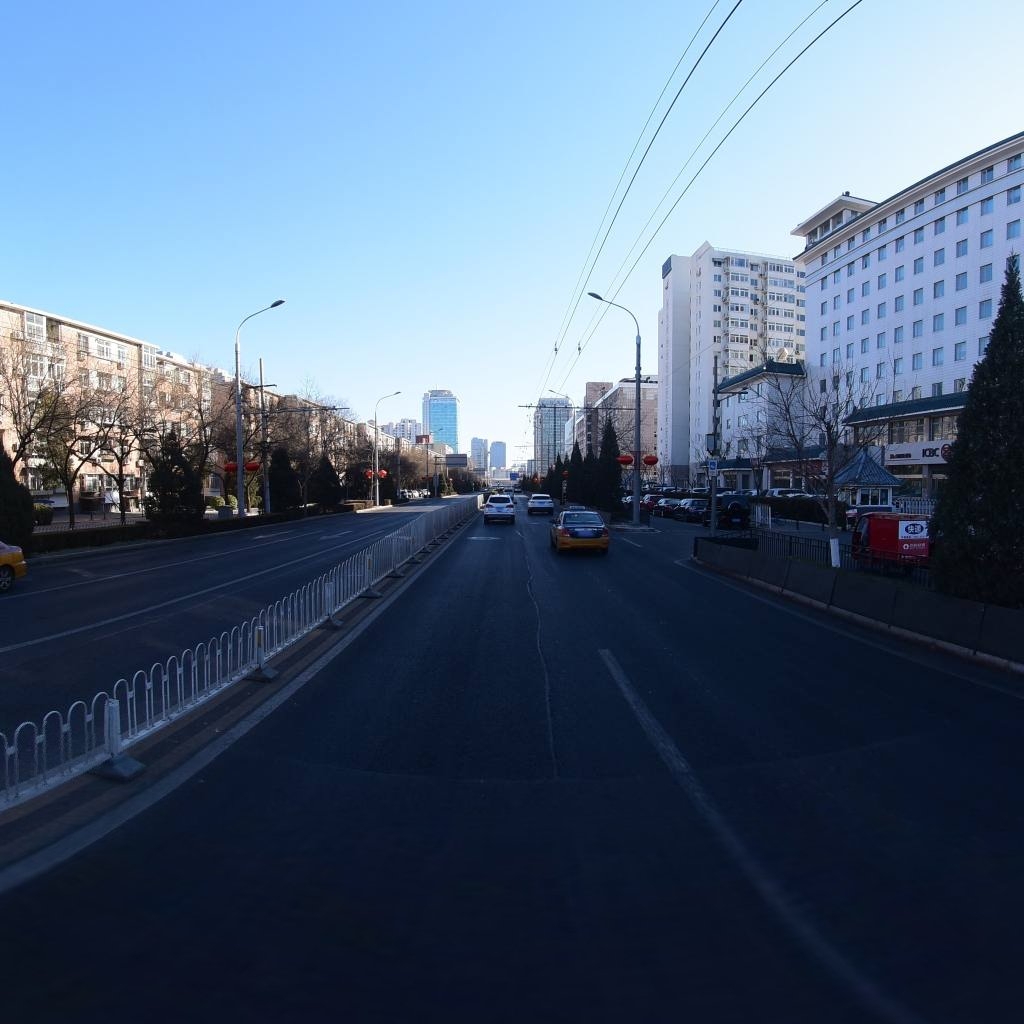
Region: Dongcheng
Road damage annotations: longitudinal patch, transverse crack